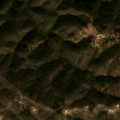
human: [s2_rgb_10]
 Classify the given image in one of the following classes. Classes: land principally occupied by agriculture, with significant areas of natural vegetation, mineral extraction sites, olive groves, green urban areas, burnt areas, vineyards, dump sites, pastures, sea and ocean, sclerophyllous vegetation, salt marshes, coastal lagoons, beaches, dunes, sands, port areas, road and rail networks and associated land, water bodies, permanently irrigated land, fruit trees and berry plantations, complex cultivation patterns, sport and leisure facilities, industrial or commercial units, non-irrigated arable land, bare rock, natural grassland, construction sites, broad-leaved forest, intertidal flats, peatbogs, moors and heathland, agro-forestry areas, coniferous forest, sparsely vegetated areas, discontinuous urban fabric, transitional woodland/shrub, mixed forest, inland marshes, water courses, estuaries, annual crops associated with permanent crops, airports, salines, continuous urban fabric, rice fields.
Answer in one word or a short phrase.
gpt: broad-leaved forest, transitional woodland/shrub